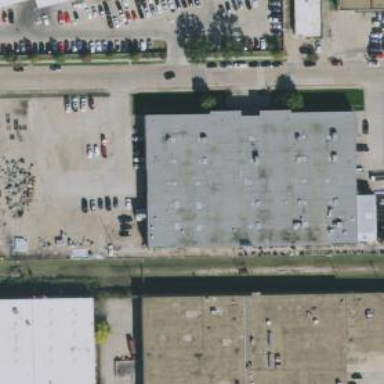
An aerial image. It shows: Warehouse building.